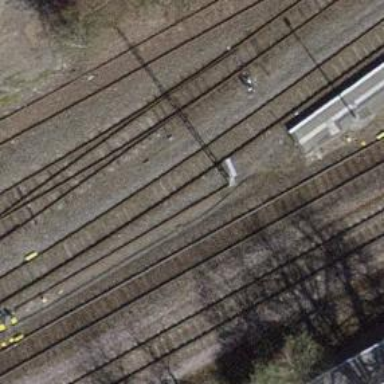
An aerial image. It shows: Single railway siding track.